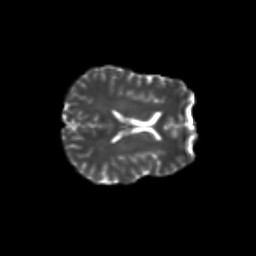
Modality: T2w
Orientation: axial
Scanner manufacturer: siemens
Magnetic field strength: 3 T
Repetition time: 9.2 s
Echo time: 0.084 s